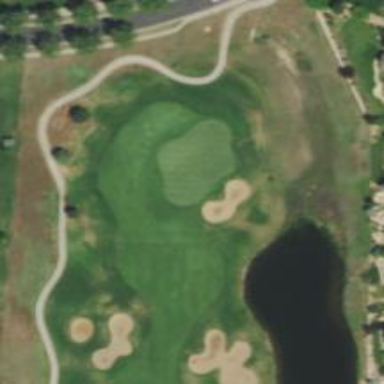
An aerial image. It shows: View of golf hole.